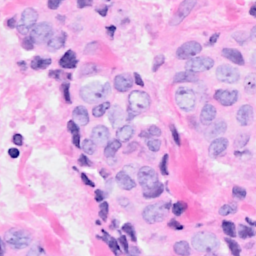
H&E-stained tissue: Breast